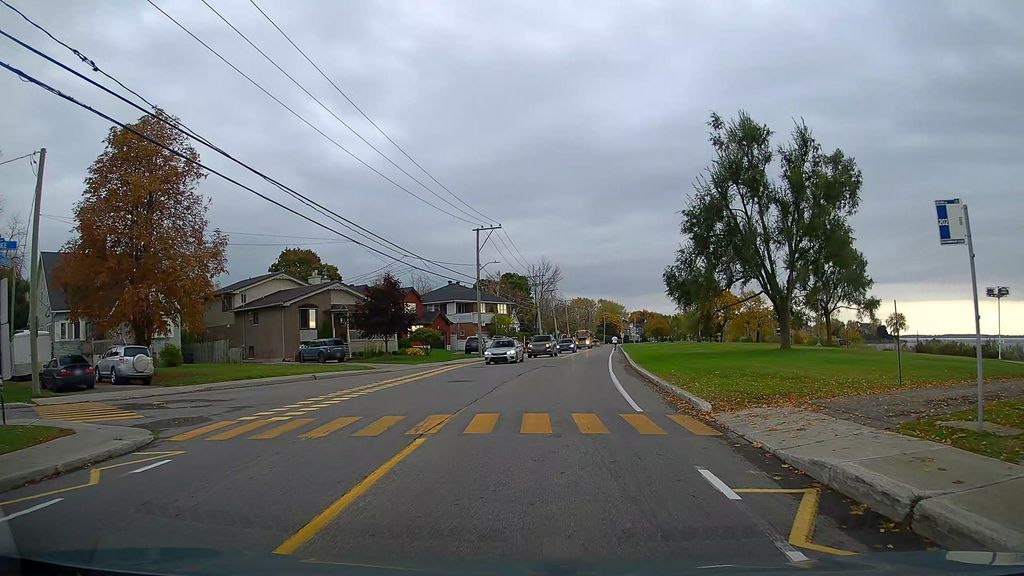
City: montreal